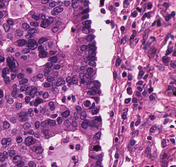
Tumor epithelial tissue: yes
Tumor-associated stroma tissue: yes
Normal tissue: no